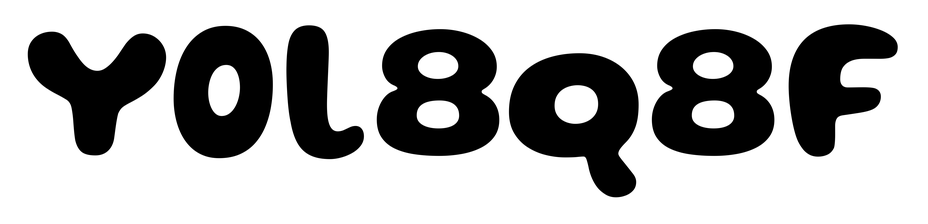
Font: Gluten_Bold